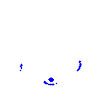
Particle: electron